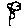
Label: flower